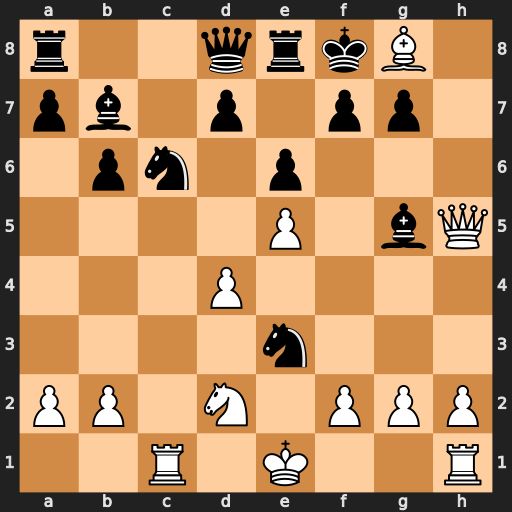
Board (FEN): r2qrkB1/pb1p1pp1/1pn1p3/4P1bQ/3P4/4n3/PP1N1PPP/2R1K2R
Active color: w
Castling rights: K
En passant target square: -
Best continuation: Qxf7#